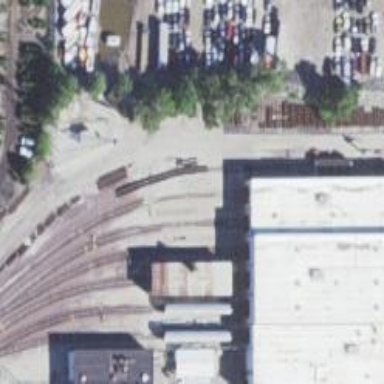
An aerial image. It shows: Railway yard.